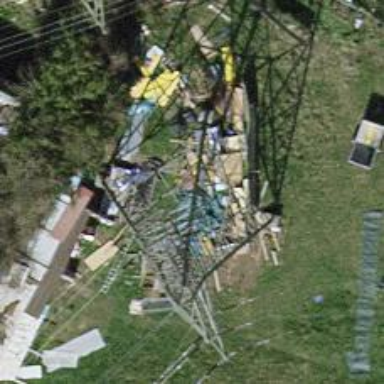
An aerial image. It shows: Three cables of power line.